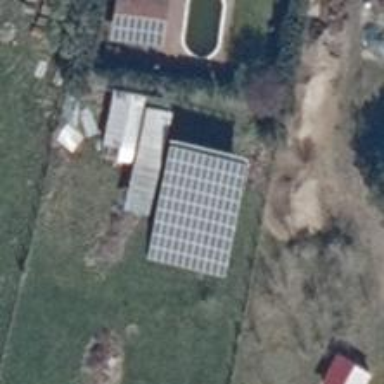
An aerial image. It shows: Solar photovoltaic panel generator producing electricity as small installation.